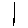
Label: line